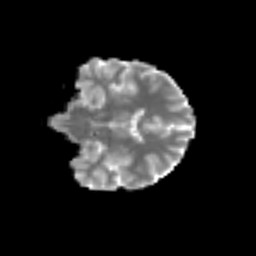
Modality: MD
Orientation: coronal
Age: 49
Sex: female
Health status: ill
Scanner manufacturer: siemens
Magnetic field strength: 3 T
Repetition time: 8.7 s
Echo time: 0.11 s